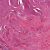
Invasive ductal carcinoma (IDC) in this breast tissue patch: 0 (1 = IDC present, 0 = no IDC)